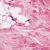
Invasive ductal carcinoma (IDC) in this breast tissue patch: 0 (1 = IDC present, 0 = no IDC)